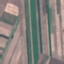
Land use / land cover: AnnualCrop